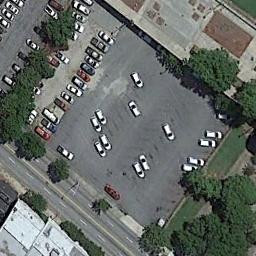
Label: parking_lot